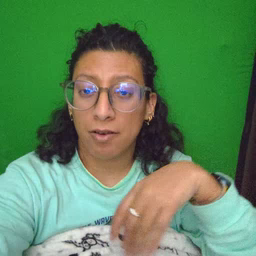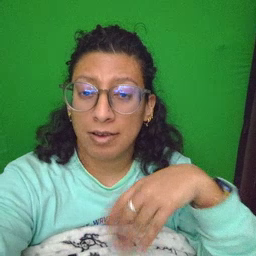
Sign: sleep